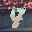
Label: 7